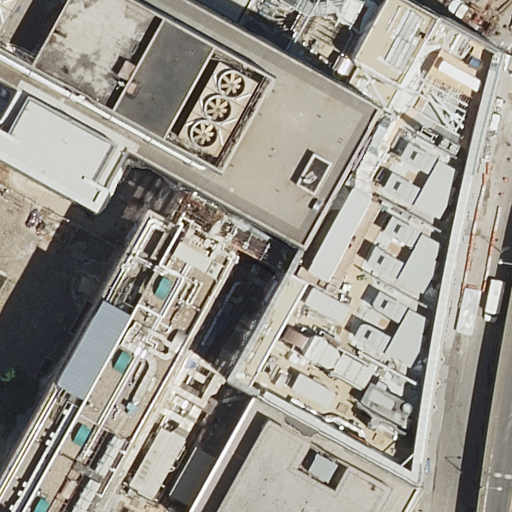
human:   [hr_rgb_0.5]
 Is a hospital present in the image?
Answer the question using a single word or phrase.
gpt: yes

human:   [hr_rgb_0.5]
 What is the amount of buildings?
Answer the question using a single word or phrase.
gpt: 3

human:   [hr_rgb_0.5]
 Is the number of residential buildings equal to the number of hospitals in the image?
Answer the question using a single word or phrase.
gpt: no

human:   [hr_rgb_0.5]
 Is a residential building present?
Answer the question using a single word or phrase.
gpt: yes

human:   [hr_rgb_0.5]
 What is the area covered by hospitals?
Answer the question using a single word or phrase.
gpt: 9968m2

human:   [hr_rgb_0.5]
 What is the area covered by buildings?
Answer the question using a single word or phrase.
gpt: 3886m2

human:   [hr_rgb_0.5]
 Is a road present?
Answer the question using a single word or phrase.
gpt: yes

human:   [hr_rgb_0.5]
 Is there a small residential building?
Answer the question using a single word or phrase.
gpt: no

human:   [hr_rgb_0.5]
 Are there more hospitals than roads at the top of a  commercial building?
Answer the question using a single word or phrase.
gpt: yes

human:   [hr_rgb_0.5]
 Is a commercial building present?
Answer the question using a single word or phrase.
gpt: no

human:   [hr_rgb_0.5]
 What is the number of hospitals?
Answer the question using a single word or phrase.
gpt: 1

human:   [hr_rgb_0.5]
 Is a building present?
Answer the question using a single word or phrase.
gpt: yes

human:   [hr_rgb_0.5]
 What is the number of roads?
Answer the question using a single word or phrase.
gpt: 3

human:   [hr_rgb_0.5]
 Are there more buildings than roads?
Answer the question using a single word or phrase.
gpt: no

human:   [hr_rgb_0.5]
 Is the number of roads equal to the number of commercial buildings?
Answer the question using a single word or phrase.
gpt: no

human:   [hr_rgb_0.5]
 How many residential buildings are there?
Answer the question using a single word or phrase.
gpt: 3

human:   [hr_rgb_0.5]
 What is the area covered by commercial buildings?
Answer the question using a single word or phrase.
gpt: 0m2

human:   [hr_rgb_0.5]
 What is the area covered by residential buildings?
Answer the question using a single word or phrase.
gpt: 3886m2

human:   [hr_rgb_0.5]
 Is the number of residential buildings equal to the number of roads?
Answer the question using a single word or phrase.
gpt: yes

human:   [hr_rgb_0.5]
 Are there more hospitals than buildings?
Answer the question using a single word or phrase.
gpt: no

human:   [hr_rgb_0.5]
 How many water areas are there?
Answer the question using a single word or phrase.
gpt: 0

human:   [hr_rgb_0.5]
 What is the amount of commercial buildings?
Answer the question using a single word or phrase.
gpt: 0

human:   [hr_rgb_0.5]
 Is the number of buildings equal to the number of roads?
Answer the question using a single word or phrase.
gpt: yes

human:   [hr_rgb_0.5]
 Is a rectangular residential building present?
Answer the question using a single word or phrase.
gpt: yes

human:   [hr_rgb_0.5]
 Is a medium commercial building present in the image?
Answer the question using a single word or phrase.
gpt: no

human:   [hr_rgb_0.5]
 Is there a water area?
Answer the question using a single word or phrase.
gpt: no

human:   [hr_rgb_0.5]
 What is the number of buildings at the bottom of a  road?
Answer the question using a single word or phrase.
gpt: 0

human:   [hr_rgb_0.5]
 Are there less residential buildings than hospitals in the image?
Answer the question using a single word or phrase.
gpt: no

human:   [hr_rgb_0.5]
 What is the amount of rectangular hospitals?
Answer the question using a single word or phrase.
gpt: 1

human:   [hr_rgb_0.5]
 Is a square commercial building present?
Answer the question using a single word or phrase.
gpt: no

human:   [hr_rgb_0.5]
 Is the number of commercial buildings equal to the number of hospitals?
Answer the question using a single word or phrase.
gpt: no

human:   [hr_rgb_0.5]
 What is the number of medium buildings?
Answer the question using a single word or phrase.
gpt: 0

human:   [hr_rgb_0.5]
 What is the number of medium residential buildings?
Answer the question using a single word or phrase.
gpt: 0

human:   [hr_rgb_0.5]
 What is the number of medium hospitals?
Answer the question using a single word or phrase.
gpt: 0

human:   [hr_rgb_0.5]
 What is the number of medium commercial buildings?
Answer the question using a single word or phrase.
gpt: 0

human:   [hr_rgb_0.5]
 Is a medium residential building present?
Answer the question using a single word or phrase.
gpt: no

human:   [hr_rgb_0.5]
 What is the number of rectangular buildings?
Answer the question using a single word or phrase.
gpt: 1

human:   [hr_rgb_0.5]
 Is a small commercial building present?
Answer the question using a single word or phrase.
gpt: no

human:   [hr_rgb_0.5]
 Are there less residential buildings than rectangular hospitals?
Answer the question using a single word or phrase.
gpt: no

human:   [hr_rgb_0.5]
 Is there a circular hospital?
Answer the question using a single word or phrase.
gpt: no

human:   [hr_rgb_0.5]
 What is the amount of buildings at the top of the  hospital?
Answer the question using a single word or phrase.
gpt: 2

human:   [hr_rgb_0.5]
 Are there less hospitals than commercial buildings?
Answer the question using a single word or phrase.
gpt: no

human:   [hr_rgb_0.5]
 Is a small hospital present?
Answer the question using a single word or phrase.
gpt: no

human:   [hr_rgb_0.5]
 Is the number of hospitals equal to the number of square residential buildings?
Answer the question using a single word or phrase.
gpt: no

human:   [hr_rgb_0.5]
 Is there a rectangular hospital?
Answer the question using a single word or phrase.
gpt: yes

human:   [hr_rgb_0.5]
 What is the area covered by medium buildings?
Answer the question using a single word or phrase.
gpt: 0m2

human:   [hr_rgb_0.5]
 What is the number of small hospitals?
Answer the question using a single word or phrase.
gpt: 0

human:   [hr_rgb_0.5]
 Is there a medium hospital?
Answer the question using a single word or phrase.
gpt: no

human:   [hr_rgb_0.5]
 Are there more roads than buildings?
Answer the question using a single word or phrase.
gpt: no

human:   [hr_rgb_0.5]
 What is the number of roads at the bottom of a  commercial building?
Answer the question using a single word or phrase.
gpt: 0

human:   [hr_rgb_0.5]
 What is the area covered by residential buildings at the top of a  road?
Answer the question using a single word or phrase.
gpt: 2729m2

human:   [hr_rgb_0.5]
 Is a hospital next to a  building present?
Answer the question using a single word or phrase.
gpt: yes

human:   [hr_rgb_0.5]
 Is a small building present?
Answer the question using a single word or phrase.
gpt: no

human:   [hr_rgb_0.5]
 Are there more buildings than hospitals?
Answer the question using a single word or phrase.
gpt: yes

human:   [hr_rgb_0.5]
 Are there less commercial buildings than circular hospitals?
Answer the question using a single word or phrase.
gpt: no

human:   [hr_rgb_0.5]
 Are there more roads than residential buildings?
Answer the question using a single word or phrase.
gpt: no

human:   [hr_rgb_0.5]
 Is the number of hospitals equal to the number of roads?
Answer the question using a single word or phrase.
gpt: no

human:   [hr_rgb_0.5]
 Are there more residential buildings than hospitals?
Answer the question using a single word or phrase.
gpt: yes

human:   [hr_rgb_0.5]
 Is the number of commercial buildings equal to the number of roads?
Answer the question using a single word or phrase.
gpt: no

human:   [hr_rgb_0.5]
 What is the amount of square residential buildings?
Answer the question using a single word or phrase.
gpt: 0

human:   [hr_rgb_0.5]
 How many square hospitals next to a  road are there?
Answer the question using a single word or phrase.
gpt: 0

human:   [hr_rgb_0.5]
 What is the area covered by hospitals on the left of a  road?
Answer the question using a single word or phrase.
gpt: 9968m2

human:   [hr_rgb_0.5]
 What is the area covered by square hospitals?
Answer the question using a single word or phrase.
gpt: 0m2

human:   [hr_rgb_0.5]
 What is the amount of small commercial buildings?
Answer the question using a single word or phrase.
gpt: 0